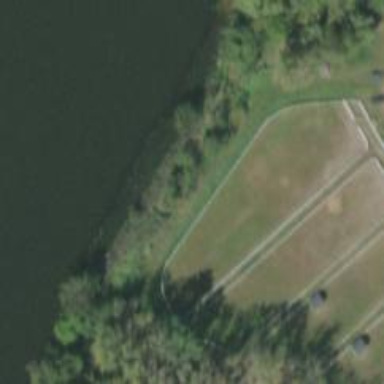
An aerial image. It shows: Fence surrounding area for equestrian sports and animal keeping.